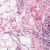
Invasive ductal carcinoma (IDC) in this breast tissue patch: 0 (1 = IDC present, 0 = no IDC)